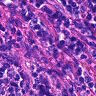
Metastatic tissue present: no